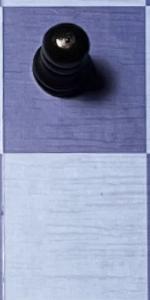
Label: Empty